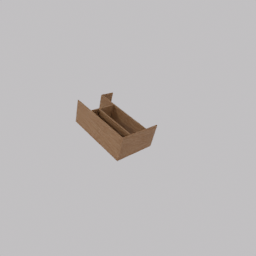
Label: furniture